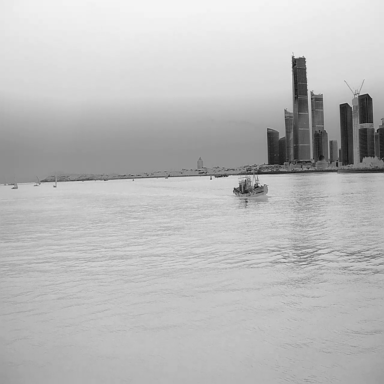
There are six objects shown in the infrared image, including two bulk_carriers, a container_ship, and three sailboats.